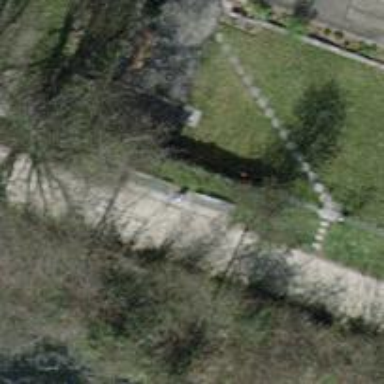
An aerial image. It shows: Bench for seating.